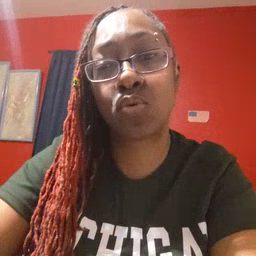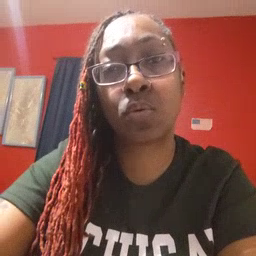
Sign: haveto